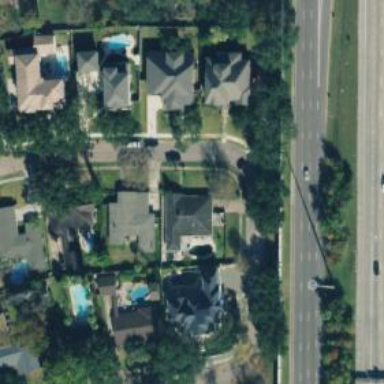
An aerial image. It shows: Residential road with asphalt surface and sidewalk on the left side.